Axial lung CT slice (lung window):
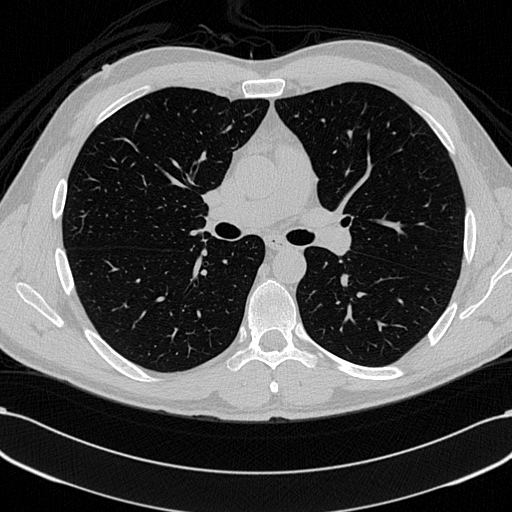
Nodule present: yes
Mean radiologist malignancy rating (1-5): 2